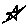
Label: star